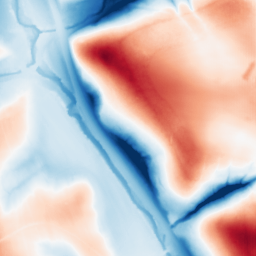
Category: multiscale
Decomposition family: dog_multiscale
Decomposition parameters: sigma_ratio: 2
n_scales: 6
base_sigma: 0.5
Upsampling method: fft_zeropad
Upsampling parameters: scale: 2
Upsampling scale: 2